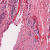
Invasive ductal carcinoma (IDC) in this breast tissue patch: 0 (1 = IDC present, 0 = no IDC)